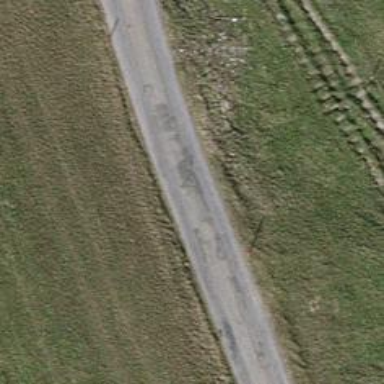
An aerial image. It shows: Unclassified road.